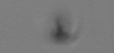
Label: detritus